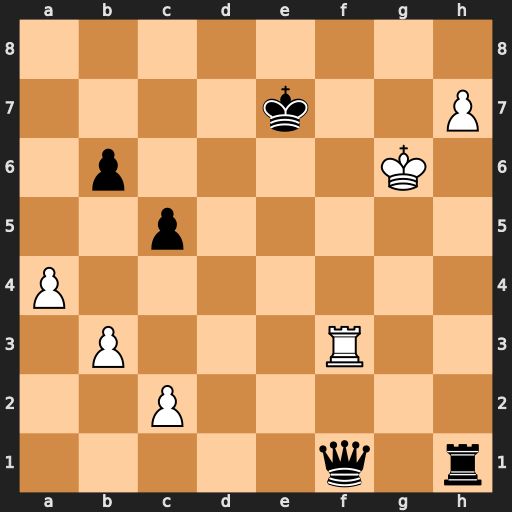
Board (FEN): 8/4k2P/1p4K1/2p5/P7/1P3R2/2P5/5q1r
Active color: w
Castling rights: -
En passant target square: -
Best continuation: Rxf1 Rxf1 h8=Q Rg1+ Kf5